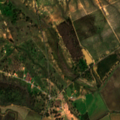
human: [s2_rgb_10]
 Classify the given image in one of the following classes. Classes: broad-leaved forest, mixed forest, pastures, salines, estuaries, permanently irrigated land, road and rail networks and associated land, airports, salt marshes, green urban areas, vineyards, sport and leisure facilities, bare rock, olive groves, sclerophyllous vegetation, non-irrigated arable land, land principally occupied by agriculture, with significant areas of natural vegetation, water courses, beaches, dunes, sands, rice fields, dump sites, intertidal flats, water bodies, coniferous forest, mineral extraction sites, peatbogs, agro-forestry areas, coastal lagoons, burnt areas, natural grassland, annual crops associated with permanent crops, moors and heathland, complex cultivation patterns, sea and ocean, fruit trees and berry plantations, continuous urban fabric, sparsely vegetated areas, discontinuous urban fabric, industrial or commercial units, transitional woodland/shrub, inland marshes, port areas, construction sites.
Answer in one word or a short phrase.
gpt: non-irrigated arable land, rice fields, pastures, agro-forestry areas, broad-leaved forest, transitional woodland/shrub